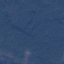
Land use / land cover class: Forest